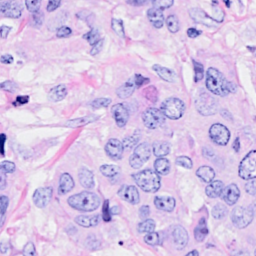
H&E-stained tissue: Breast